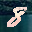
Label: 8